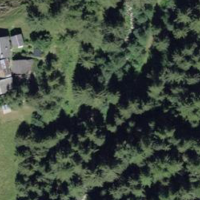
EUNIS habitat code: 24
Species observed at this site:
Clinopodium vulgare
Argynnis paphia
Hipparchia semele